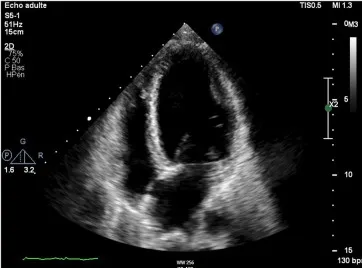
Transthoracic echocardiography performed at day one, showing a severely reduced left ventricular ejection fraction (24%) with basal and midventricular segments akinesia, and preserved apical contraction. There was no significant valvulopathy and right ventricular function was normal. Diastole.
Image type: radiology (ultrasound)